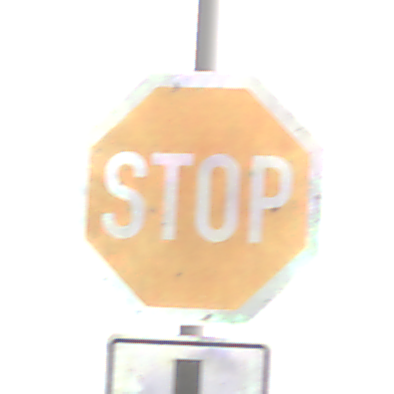
Verkehrszeichen: Stop
Zusatzzeichen unten: VerlaufVorfahrtsstrasse4
Umgebung: Outdoor, Suburban
Tageszeit: MorningAfternoon
Wetter: Overcast
Licht: Natural
Jahreszeit: NotSpecified
Kontrast: LowContrast